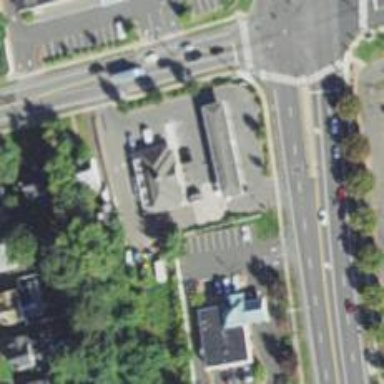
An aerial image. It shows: Convenience shop.